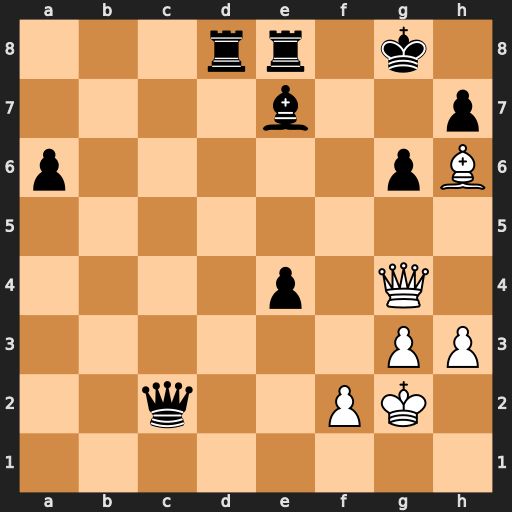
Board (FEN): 3rr1k1/4b2p/p5pB/8/4p1Q1/6PP/2q2PK1/8
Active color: w
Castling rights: -
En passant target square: -
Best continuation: Qe6+ Kh8 Qe5+ Bf6 Qxf6+ Kg8 Qg7#